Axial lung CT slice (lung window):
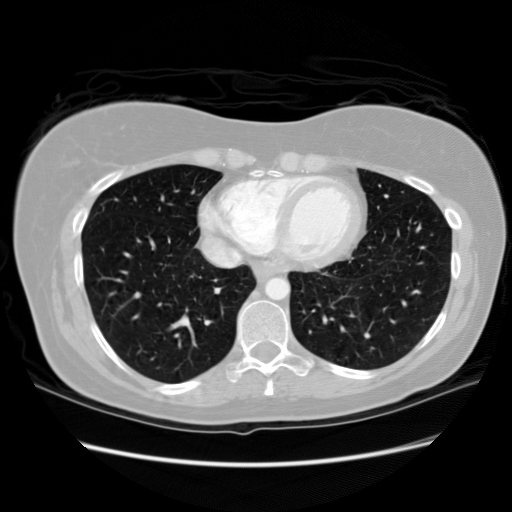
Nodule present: no